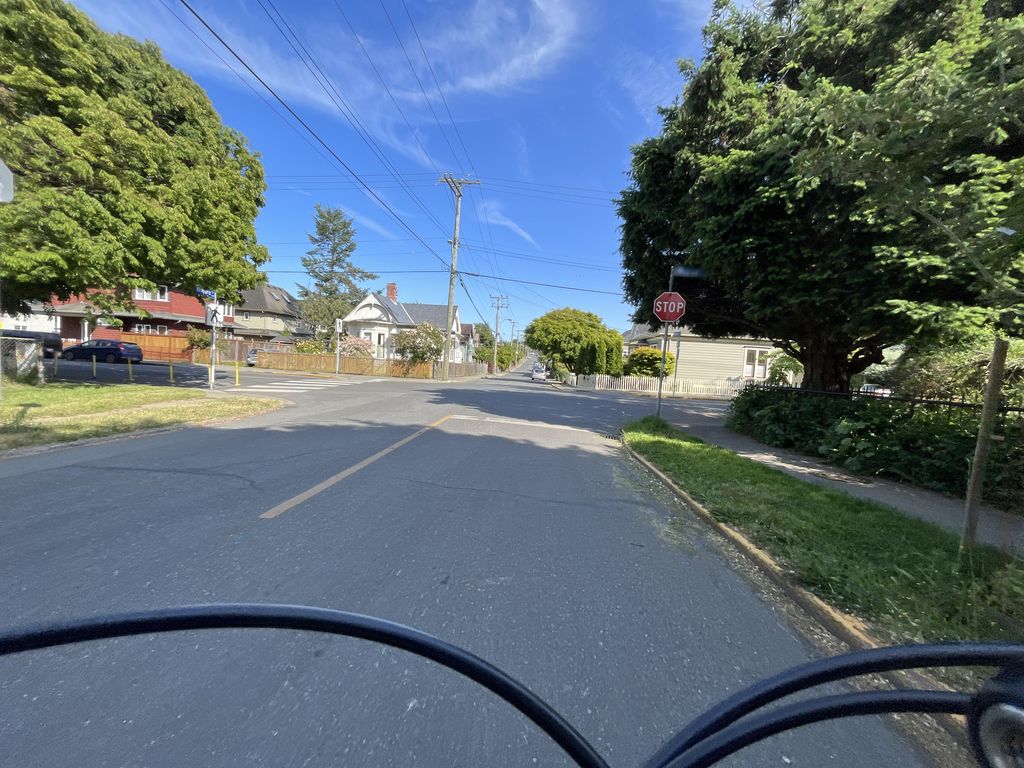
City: victoria